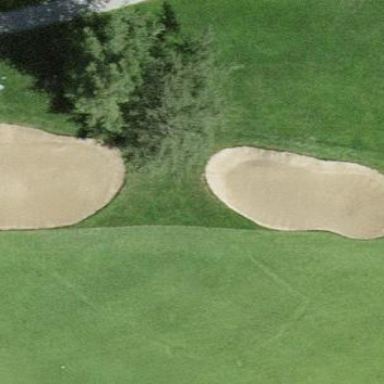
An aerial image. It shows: Sandy area is golf bunker.